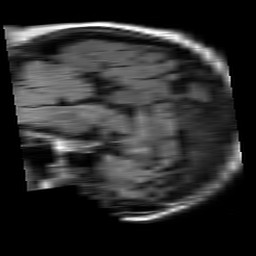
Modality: FLAIR
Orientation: sagittal
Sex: female
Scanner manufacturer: philips
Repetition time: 11 s
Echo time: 0.125 s